Interaction volume radius: 5 \u00c5
Interaction volume height: 15 \u00c5
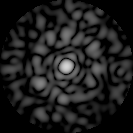
Disorder parameter: 0.7771